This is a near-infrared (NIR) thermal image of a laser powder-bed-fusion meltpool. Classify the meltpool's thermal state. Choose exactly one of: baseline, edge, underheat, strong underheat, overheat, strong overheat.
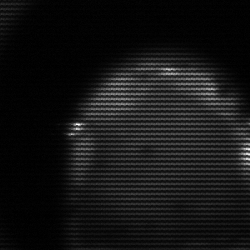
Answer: edge